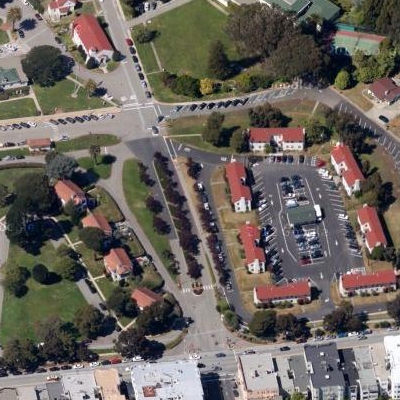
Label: fResident